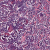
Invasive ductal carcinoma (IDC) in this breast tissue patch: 0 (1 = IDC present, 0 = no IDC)